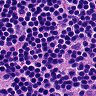
Metastatic tissue present: no